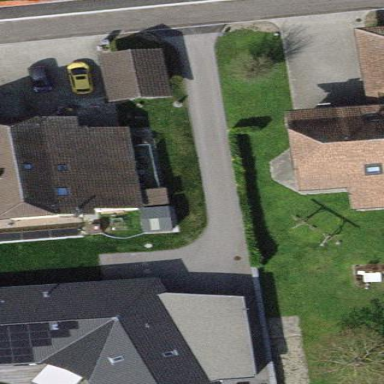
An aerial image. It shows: Detached building.